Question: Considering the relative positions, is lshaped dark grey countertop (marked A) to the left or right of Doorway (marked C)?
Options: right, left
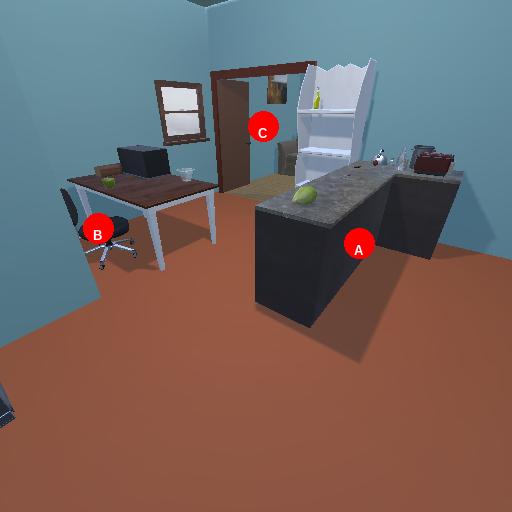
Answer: right